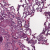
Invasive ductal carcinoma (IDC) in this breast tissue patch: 0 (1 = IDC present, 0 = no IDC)